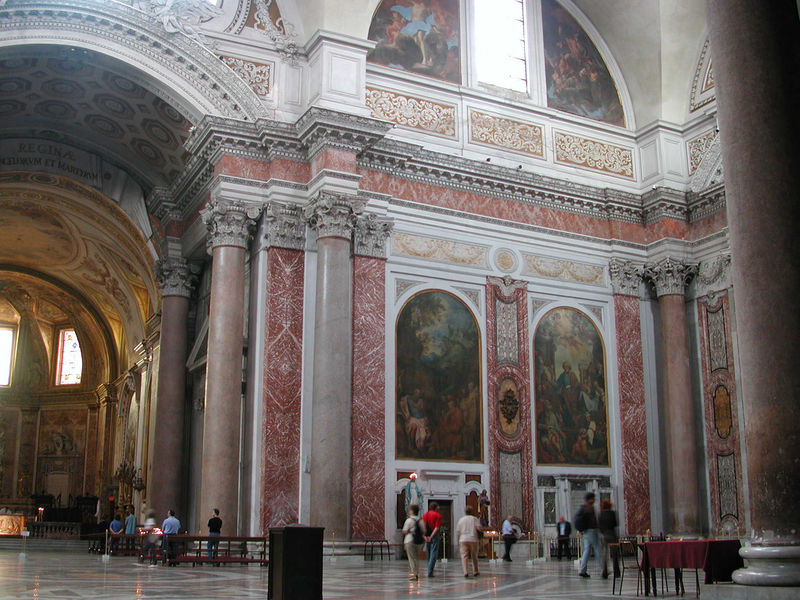
Titel: Santa Maria degli Angeli (in den Diokletiansthermen)
Künstler: Michelangelo
Standort: Rom, S. Maria degli Angeli (EU - I - Latium)
Schlagwörter: gemälde, gott, menschen, fenster, licht, marmor, säule, säulen, tisch, rot, ornament, wand, barock, kirche, decke, engel, relief, zuschauer, bank, besucher, rundbogen, wandmalerei, stuck, foto, ionisch, museum, akanthus, marmot, bildtafeln, marmorsäulen, mittelschif, kerzem